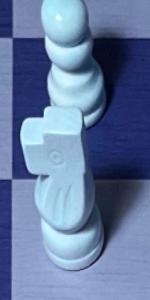
Label: Knight_White